Aerial crown-view tile of a tropical tree (Barro Colorado Island, Panama), acquired 20240611:
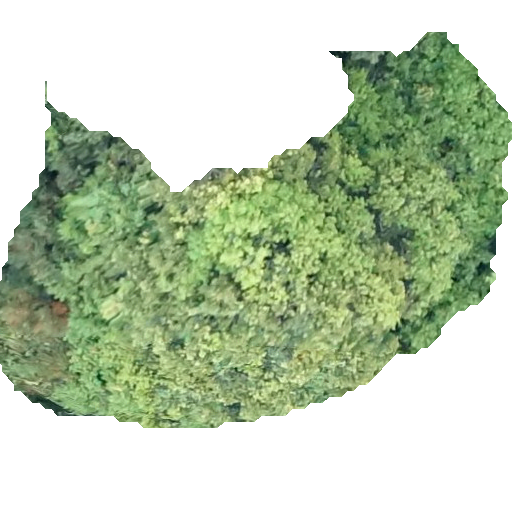
Species: Sloanea terniflora
GBIF accepted scientific name: Sloanea terniflora
Crown area: 206.425 m²